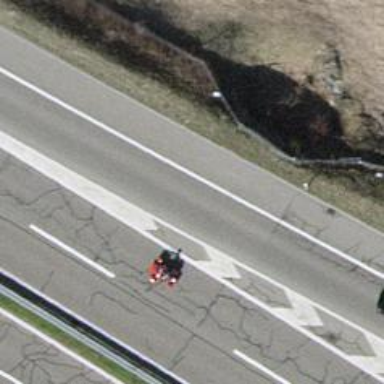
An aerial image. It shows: Asphalt motorway link.